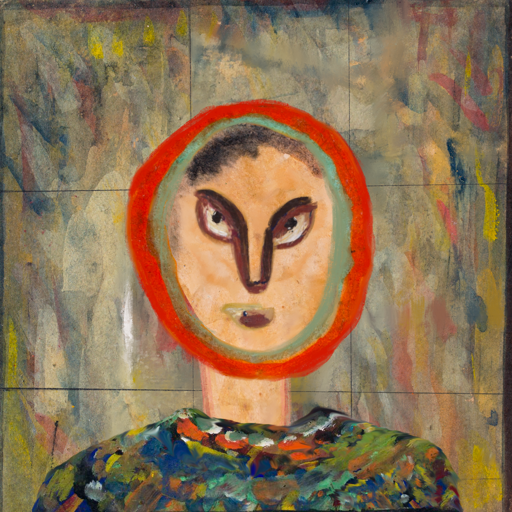
Background: GypsyMother, Head And Neck Front: Childish, Face Front: After_Raid, Bust: An_Impression, Hair Front: Sisters, Head Accessory: Blank, Second Necklace: Blank, Necklace: Blank, Baby: Blank